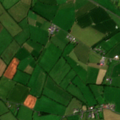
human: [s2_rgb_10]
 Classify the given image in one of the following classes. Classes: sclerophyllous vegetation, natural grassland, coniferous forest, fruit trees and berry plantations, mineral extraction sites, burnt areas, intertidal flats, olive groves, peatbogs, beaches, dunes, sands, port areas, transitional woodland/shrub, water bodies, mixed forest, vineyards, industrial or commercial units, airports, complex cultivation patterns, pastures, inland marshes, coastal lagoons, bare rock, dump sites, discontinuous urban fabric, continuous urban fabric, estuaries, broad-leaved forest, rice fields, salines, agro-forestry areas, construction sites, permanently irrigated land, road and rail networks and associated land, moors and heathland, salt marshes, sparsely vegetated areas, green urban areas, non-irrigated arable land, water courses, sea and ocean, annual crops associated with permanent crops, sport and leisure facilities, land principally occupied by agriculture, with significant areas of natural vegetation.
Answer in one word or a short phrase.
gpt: pastures